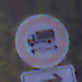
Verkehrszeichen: TatsaechlicheLaenge
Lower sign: RichtungsangabeDurchPfeile5
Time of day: Night
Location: Outdoor (Suburban)
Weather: PartlyCloudy
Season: NotSpecified
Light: Artificial